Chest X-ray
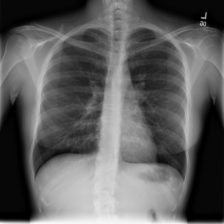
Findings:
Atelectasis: negative
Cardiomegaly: negative
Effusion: negative
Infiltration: negative
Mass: negative
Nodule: negative
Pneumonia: negative
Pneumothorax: negative
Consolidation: negative
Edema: negative
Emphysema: negative
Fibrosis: negative
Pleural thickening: negative
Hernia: negative